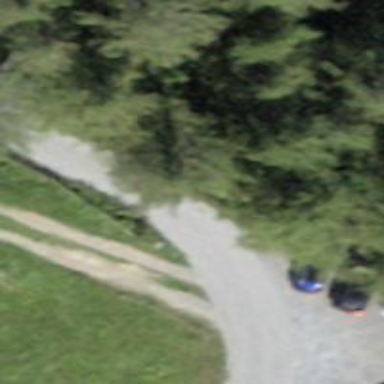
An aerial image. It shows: Unclassified road leading to hillclimbing raceway.